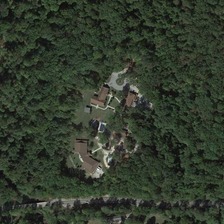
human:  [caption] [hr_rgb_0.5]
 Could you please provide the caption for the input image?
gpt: several buildings are surrounded by many green trees near a road .

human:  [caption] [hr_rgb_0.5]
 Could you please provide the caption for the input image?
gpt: several buildings are surrounded by many green trees near a road .

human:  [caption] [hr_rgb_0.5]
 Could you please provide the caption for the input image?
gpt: several buildings are surrounded by many green trees near a road .

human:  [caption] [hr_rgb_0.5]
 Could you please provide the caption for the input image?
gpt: several buildings are surrounded by many green trees near a road .

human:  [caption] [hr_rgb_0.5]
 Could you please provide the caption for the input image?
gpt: several buildings are surrounded by many green trees near a road .